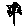
Label: flower